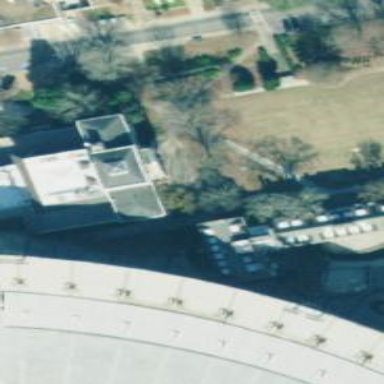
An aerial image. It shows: Building.